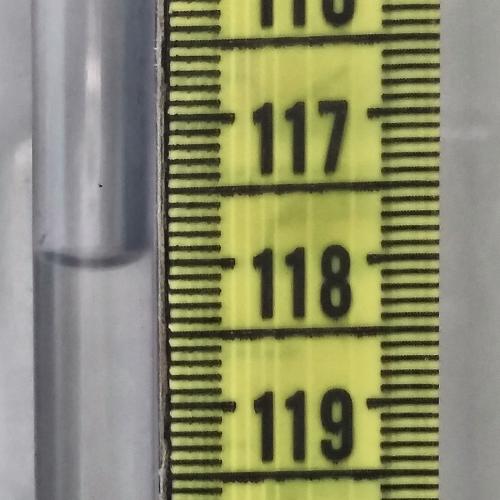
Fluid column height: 118.0 cm